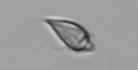
Label: Oxytoxum